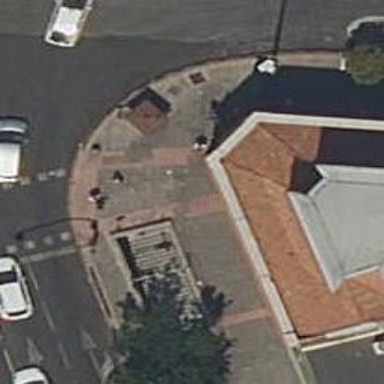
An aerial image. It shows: Subway entrance.